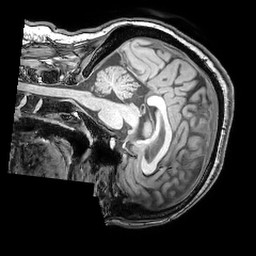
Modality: T1w
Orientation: sagittal
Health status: ill
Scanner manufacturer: philips
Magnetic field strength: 3 T
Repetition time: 0.007 s
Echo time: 0.0035 s